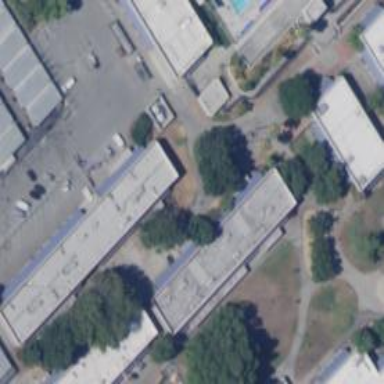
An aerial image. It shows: School building.